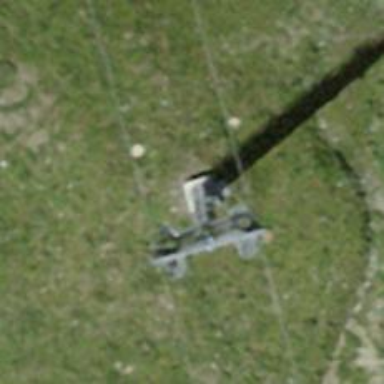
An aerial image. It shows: Pylon used for aerialway.